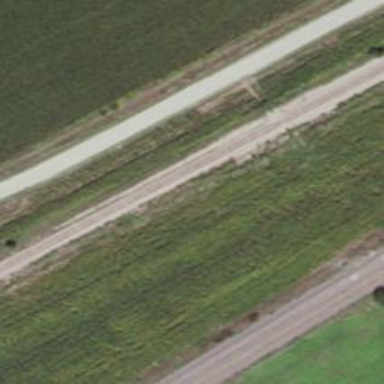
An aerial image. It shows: Railway track.